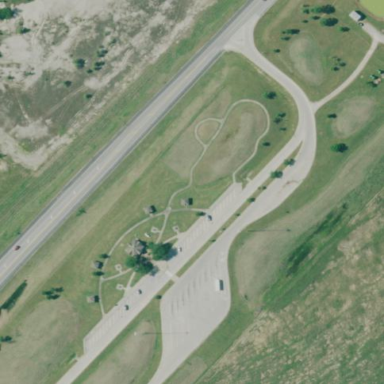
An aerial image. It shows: Rest area along the road.